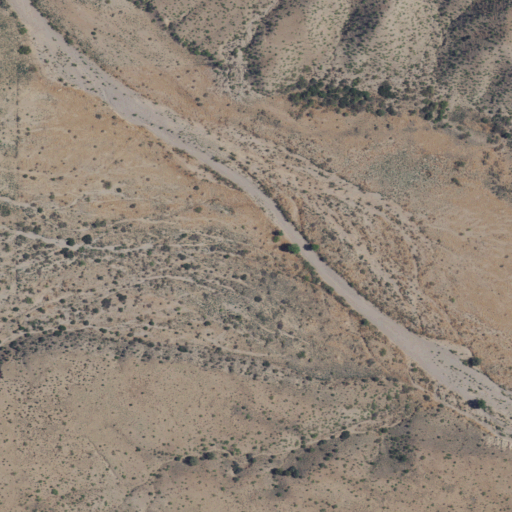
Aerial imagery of valley in New Mexico named Ladder Draw containing shrub and grassland